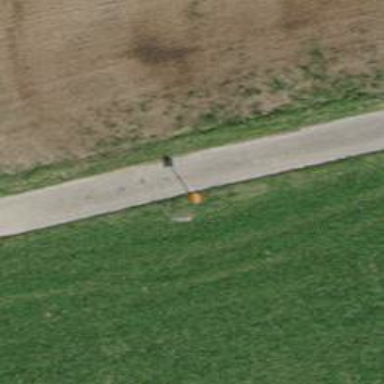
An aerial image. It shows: Aerial marker.